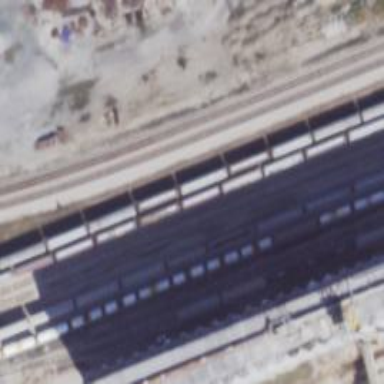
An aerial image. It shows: Railway yard used for servicing trains.